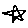
Label: star